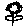
Label: flower